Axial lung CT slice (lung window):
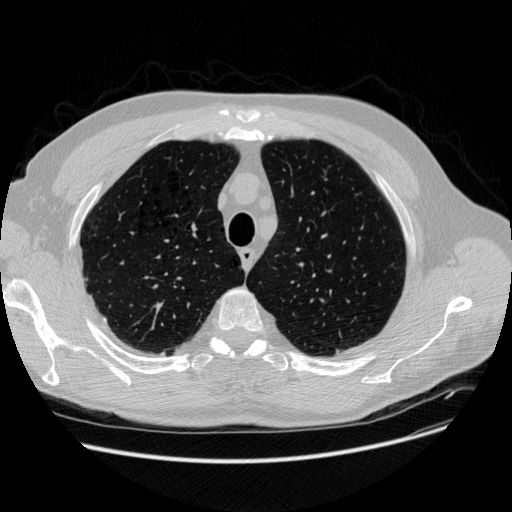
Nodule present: no